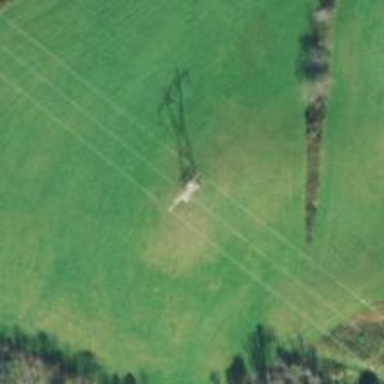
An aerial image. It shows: Lattice structure tower used for power transmission.